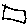
Label: square